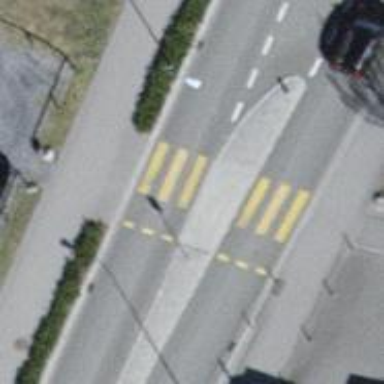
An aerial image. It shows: Marked pedestrian crossing with zebra designation and central island.